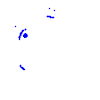
Particle: electron